Question: I'm trying to use the init setters on a regular record, and they don't seem to work. But when I add the word "struct" to make it a record struct it works fine. Is this intended? It seems weird.
It doesn't seem to be a visual glitch because the build fails because of it, and restarting visual studio makes no difference. Adding empty brackets also doesn't help.

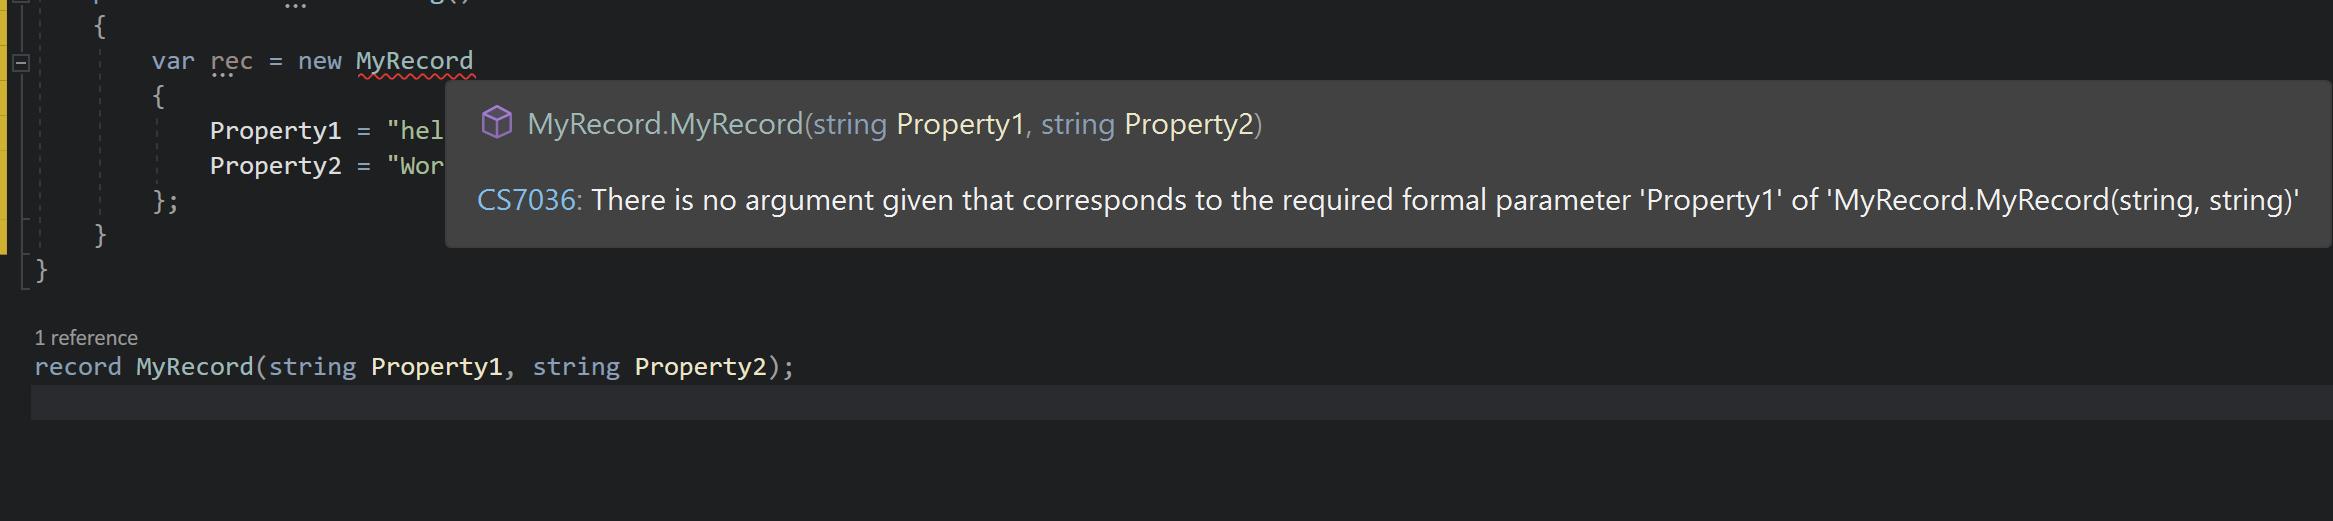
Answer: > I'm trying to use the init setters on a regular record, and they don't seem to work.
You're using a Primary Constructor syntax on your record, and as with any class constructor, any time you use the 'new' keyword to create an instance (as opposed to 'with' syntax) you need to provide values to the constructor. The fact that you could then also initialize that value via initializer syntax is just an artifact of the fact that the primary constructor's argument is also an 'init' property.
> But when I add the word "struct" to make it a record struct it works fine. Is this intended?
Yes. The reason that this changes when making your record a 'struct' is that C# has different rules for 'struct's in general. For example, if you never initialize a field that's a struct, it will just get initialized automatically to a state where all its fields are set to their default values. This is basically the 'struct' equivalent of 'null', and the same thing will happen if you initialize any struct variable using the 'default' keyword.
Also for 'struct's, C# always allows you to use the 'new' keyword as if calling a public default (no-argument) constructor for a struct: if no such constructor exists, it will behave the same as if you'd used 'default'. So even though you're declaring a primary constructor, you're allowed to use syntax that ignores the presence of that constructor.